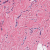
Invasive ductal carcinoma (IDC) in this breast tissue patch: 0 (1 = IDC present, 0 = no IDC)